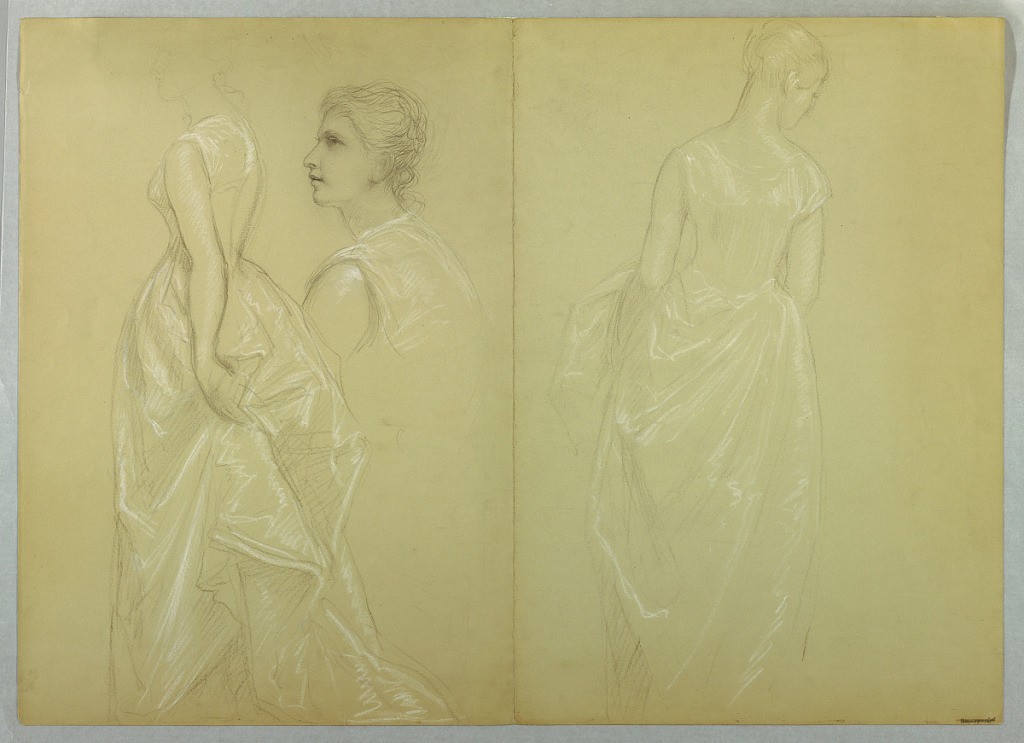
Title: Study of Mrs. Winthrop for "Lady Washington's Reception Day"
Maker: Daniel Huntington, American, 1816–1906
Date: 1860
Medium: Graphite, white chalk on buff wove paper
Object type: Drawing
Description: At left, full-length standing figure, turned away from the viewer, with left arm extended, holding the skirt. Skirt more finished, with head indicated in outline. Detail of head in left profile, at right. At right, full figure shown from the back, with lowered head turned toward the right and train of skirt over left arm. Verso: Reclining nude with raised arms, and details.